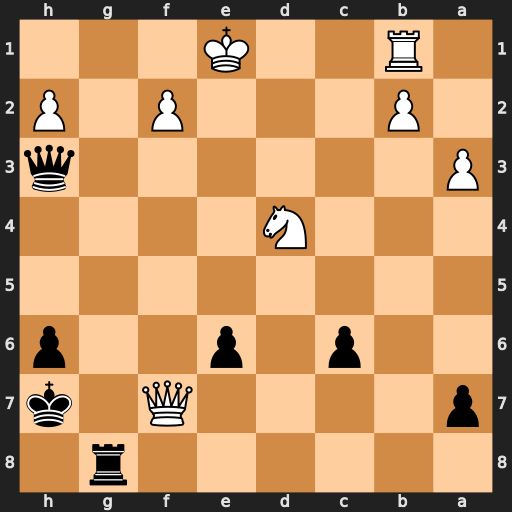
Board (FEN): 6r1/p4Q1k/2p1p2p/8/3N4/P6q/1P3P1P/1R2K3
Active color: b
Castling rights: -
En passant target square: -
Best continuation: Rg7 Qf3 Rg1+ Ke2 Qxf3+ Kxf3 Rxb1